Question: How can I color the ColumnSeries differently based on data. I need something like a labelFunction only for the column fill.
I'm sure it's very easy.
: Attached image for JAX to understand. :)

Thank you.
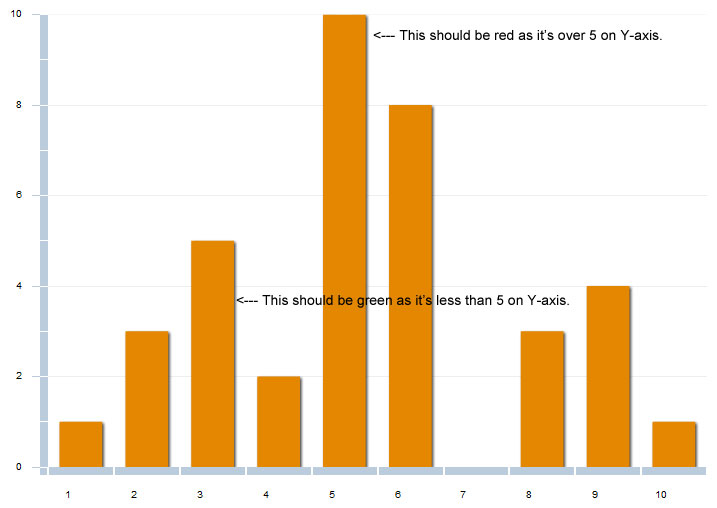
Answer: Just change the column series fill property as <URL>.